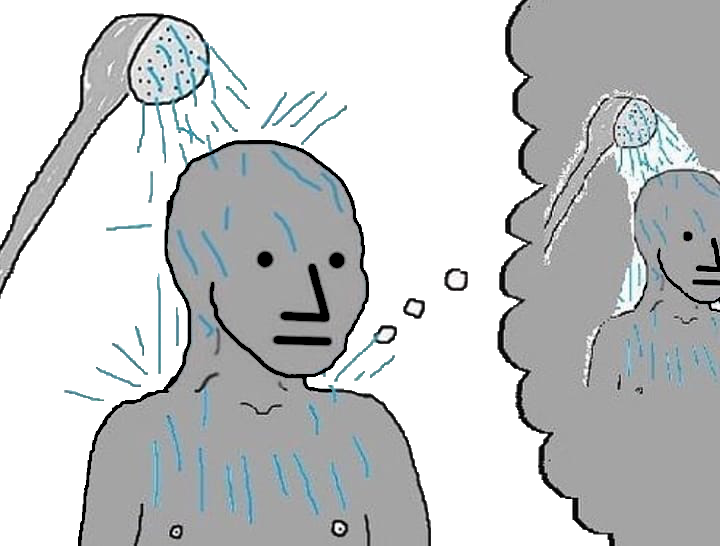
Label: 5_NPC